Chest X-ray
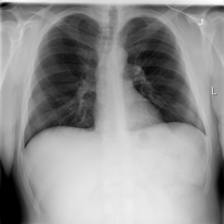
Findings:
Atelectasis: negative
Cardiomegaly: negative
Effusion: negative
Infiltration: negative
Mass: negative
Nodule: negative
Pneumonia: negative
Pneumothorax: negative
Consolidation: negative
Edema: negative
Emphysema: negative
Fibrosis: negative
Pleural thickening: negative
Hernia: negative